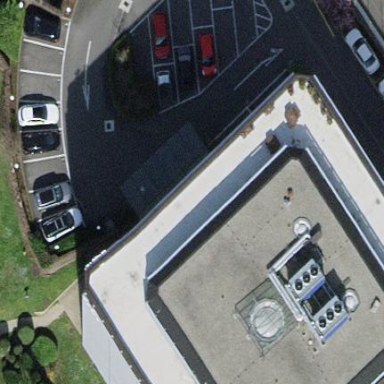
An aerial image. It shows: View of roof of building.